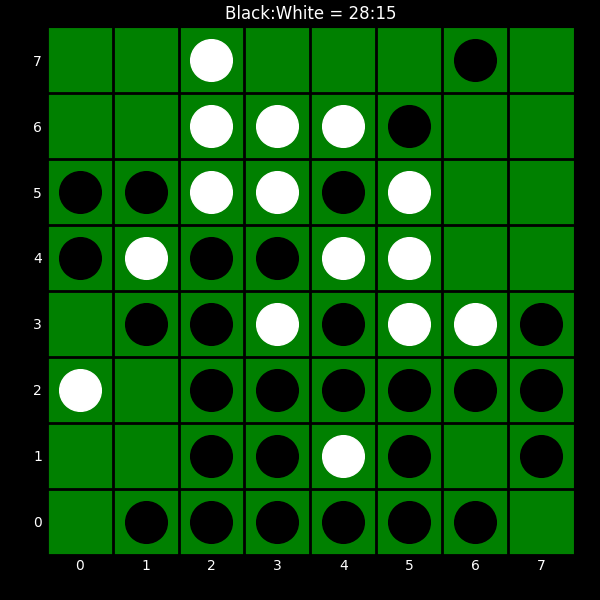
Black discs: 28
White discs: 15